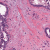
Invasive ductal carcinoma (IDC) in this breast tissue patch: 0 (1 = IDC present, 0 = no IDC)